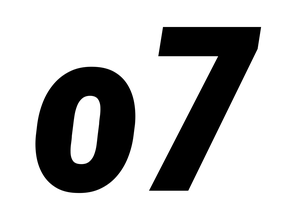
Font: Roboto-Italic_Condensed_Black_Italic